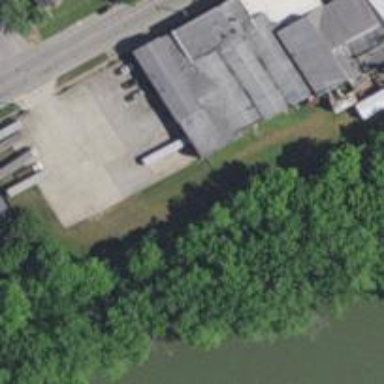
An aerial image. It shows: Industrial building.